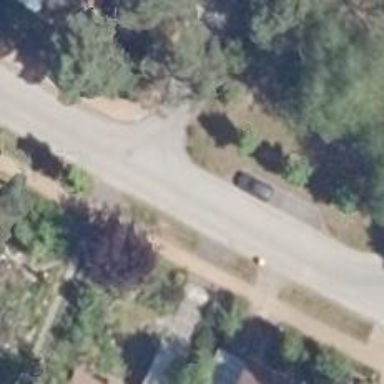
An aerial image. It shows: Residential road.